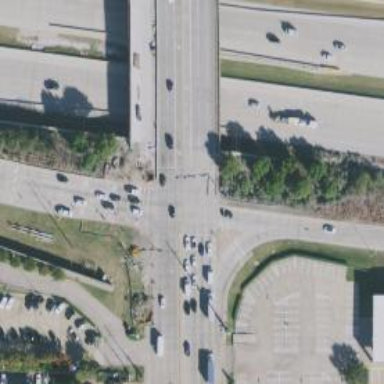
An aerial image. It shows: Primary highway with bridge.